Question: I cant seem to find whats wrong. I have this html file used with google prettify. Both prettify.css and prettify.js are in the same directory as the html file
'''
<html>
<head>
<script src="prettify.js"></script>
<link rel=StyleSheet href="prettify.css" type="text/css">
</head>
<body>
<pre class="prettyprint">
//Some sample text
for(int i = 0; i<10; i++){
//Do something
}
</pre>
</body>
</html>
'''
And this is what it looks like

What am I missing to have the colors showing?
Thanks
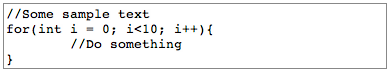
Answer: Add 'onload="prettyPrint()"' to your document's body tag.
'''
<body onload="prettyPrint()">
'''